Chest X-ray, PA view. Patient: 43 years old, sex M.
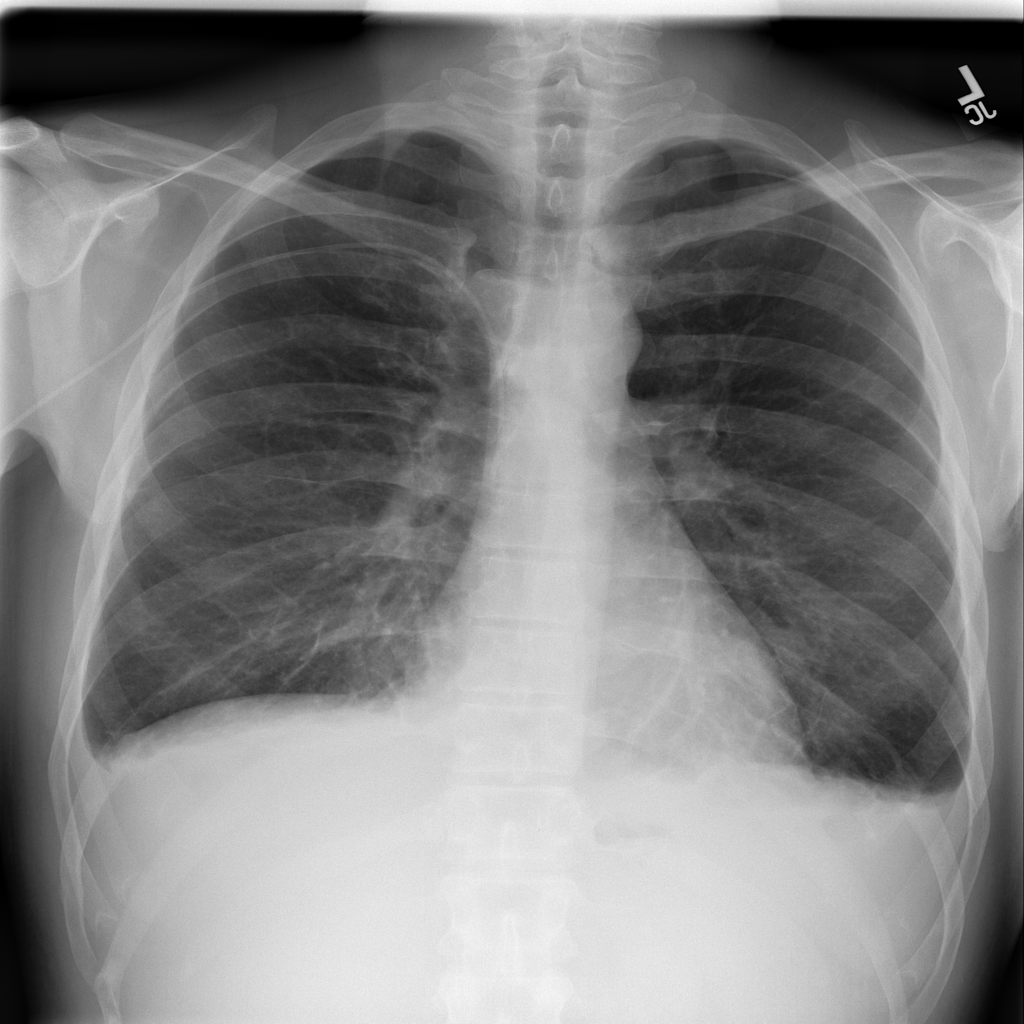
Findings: Edema, Effusion, Infiltration